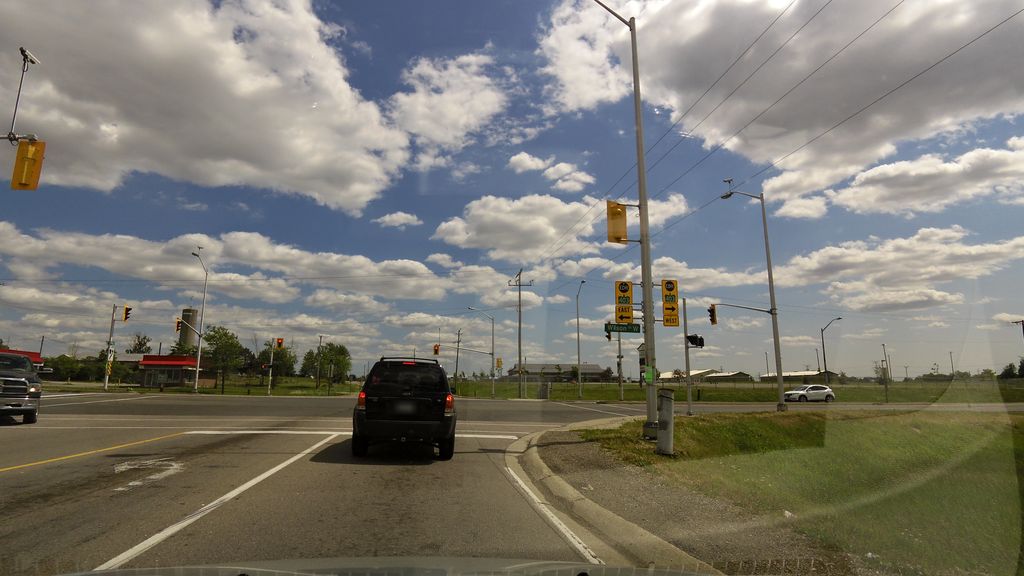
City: hamilton